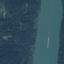
Land use / land cover class: River